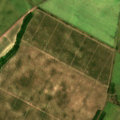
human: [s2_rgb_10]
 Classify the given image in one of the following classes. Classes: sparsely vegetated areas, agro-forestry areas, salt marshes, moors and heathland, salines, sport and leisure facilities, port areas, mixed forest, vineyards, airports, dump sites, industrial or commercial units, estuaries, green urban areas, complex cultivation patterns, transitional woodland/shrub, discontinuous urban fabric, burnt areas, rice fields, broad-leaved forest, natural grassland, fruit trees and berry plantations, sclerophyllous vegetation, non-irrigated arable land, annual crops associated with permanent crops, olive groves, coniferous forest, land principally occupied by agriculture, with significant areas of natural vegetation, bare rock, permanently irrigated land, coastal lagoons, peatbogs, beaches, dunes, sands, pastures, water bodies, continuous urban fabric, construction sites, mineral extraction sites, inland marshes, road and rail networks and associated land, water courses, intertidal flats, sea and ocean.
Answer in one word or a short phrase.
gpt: non-irrigated arable land, fruit trees and berry plantations, transitional woodland/shrub